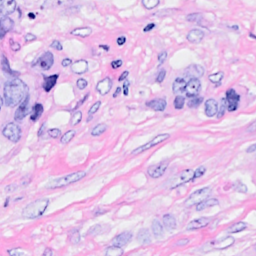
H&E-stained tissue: Breast